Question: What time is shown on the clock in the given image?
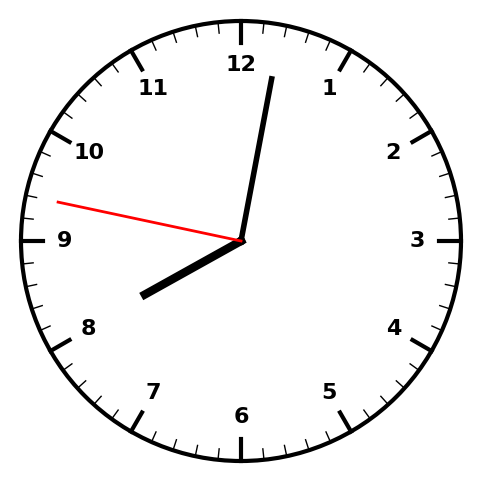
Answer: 08:01:47